Question: I am using android TabHost in order to add tabs to my android Fragment. My issue is that the tabs are on top of my xml. I would think my fragment xml would automatically start under the tabs?

My code for these tabs are:
'''
public class StatisticsTab extends Fragment {
private FragmentTabHost mTabHost;
//Mandatory Constructor
public StatisticsTab() {
}
public void onCreate(Bundle savedInstanceState) {
super.onCreate(savedInstanceState);
}
public View onCreateView(LayoutInflater inflater, ViewGroup container,
Bundle savedInstanceState) {
View rootView = inflater.inflate(R.layout.fragment_tabs,container, false);
mTabHost = (FragmentTabHost)rootView.findViewById(android.R.id.tabhost);
mTabHost.setup(getActivity(), getChildFragmentManager(), R.id.realtabcontent);
mTabHost.addTab(mTabHost.newTabSpec("fragmentb").setIndicator("Fragment B"),
StatisticsPage.class, null);
mTabHost.addTab(mTabHost.newTabSpec("fragmentc").setIndicator("Fragment C"),
BreweryStatistics.class, null);
mTabHost.addTab(mTabHost.newTabSpec("fragmentd").setIndicator("Fragment D"),
StyleStatistics.class, null);
return rootView;
}
}
'''
and here is the code for one of my fragments in the tab:
'''
public class StyleStatistics extends Fragment implements GetStyleStatisticsJSON.OnArticleSelectedListener {
@Override
public View onCreateView(LayoutInflater inflater, ViewGroup container,
Bundle savedInstanceState) {
View v = inflater.inflate(R.layout.style_statistics_layout, container, false);
SharedPreferences prefs = PreferenceManager.getDefaultSharedPreferences(getActivity());
String userName = prefs.getString("userName", null);
String userID = prefs.getString("userID", null);
String url = "myURL";
//async task to get beer taste tag percents
GetStyleStatisticsJSON task = new GetStyleStatisticsJSON(getActivity());
task.setOnArticleSelectedListener(this);
task.execute(url);
// Inflate the layout for this fragment
return v;
}
@Override
public void onArticleSelected(String bID){
//code to execute on click
Fragment Fragment_one;
FragmentManager man= getFragmentManager();
FragmentTransaction tran = man.beginTransaction();
Fragment_one = new StylePage2();
final Bundle bundle = new Bundle();
bundle.putString("beerIDSent", bID);
Fragment_one.setArguments(bundle);
tran.replace(R.id.main, Fragment_one);//tran.
tran.addToBackStack(null);
tran.commit();
}
}
'''
and here is the code for the fragments xml:
'''
<?xml version="1.0" encoding="utf-8"?>
<LinearLayout xmlns:android="http://schemas.android.com/apk/res/android"
android:layout_width="match_parent"
android:layout_height="match_parent"
android:orientation="vertical" >
<TextView
android:id="@+id/styleStatsTitle"
android:gravity="center"
android:layout_width="fill_parent"
android:layout_height="wrap_content"
android:ems="10"
android:text="Your Top Styles"
android:textSize="20sp"
android:textStyle = "bold"
android:padding="5dip"
>
</TextView>
<ListView
android:id="@+id/yourStyleStatistics"
android:layout_width="fill_parent"
android:layout_height="fill_parent"
android:dividerHeight="0px"
android:divider="@null"
>
</ListView>
</LinearLayout>
'''
fragment_tab.xml :
'''
<android.support.v4.app.FragmentTabHost
xmlns:android="http://schemas.android.com/apk/res/android"
android:id="@android:id/tabhost"
android:layout_width="fill_parent"
android:layout_height="fill_parent">
<LinearLayout
android:orientation="vertical"
android:layout_width="fill_parent"
android:layout_height="fill_parent">
<FrameLayout
android:id="@+id/realtabcontent"
android:layout_width="fill_parent"
android:layout_height="0dp"
android:layout_weight="1"/>
</LinearLayout>
</android.support.v4.app.FragmentTabHost>
'''
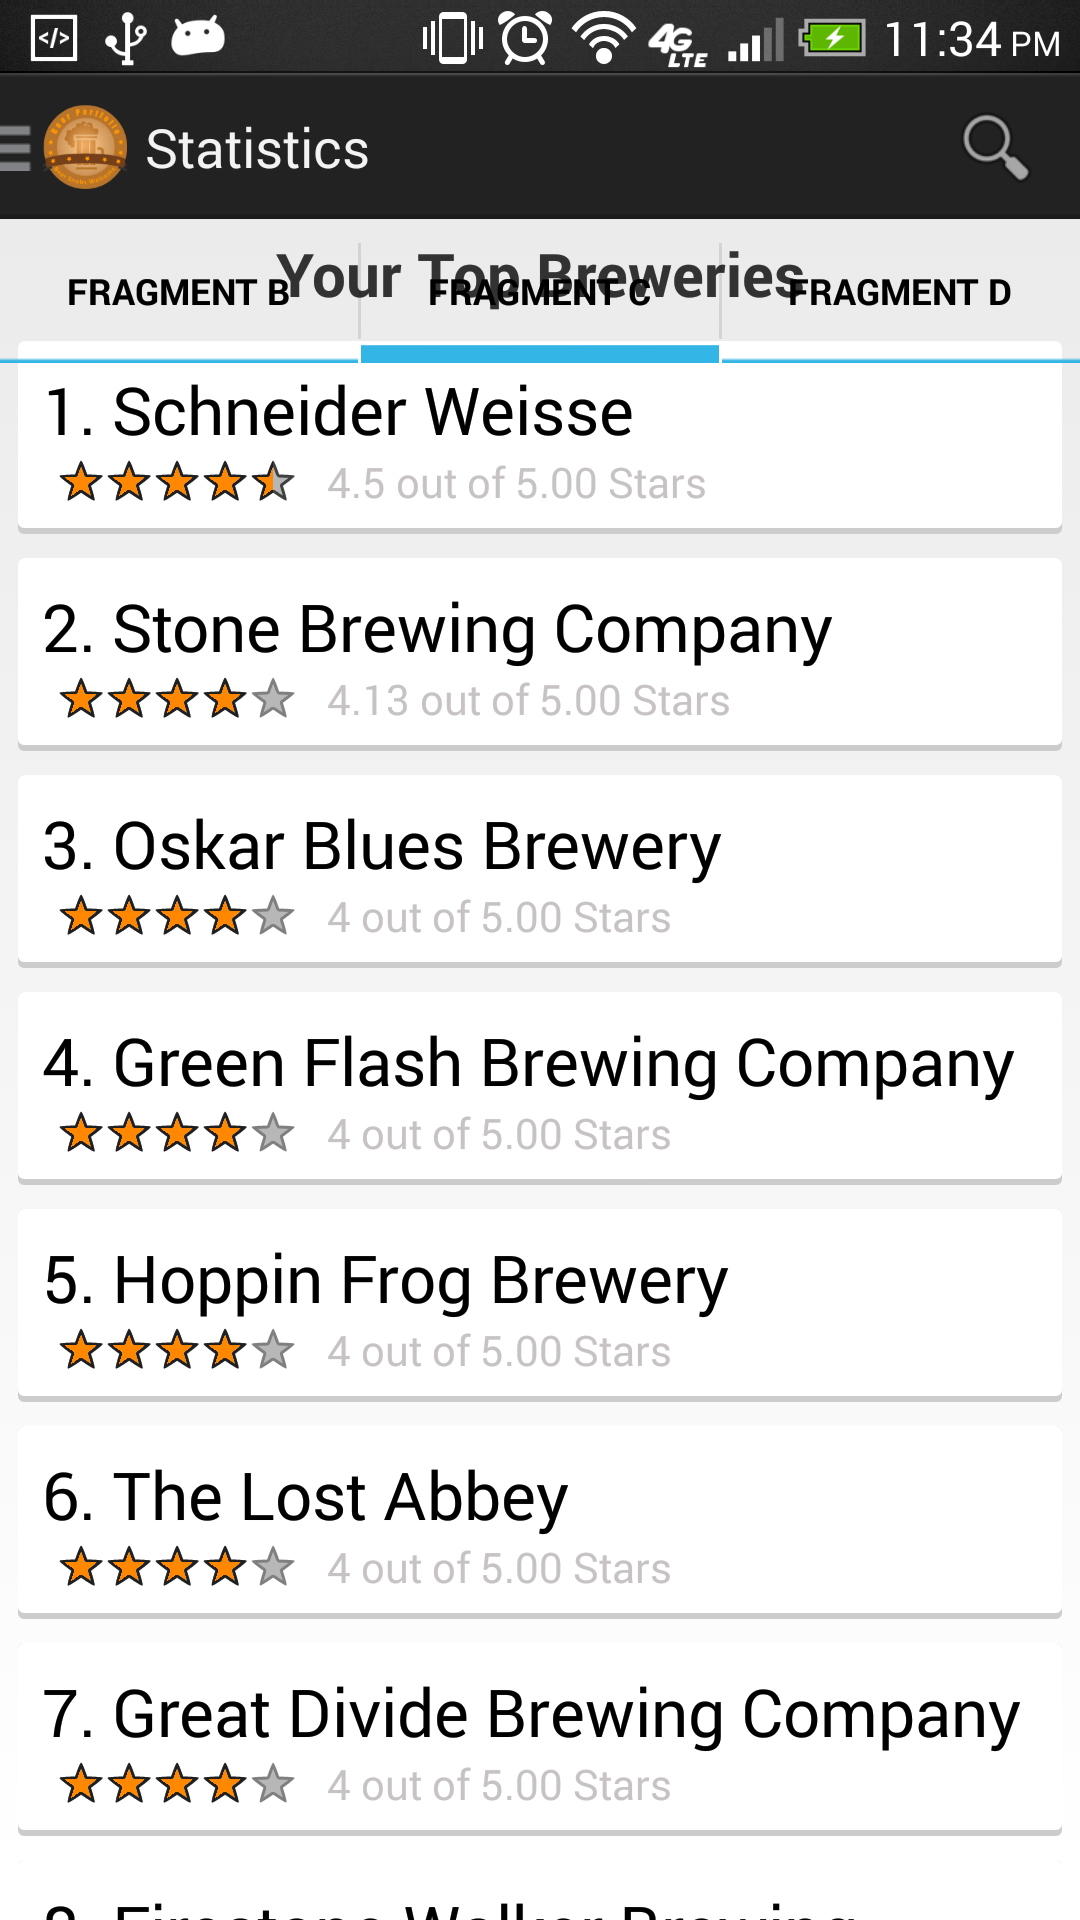
Answer: You probably need 'TabWidget' in your 'fragment_tabs.xml' above 'FrameLayout', example:
'''
<android.support.v4.app.FragmentTabHost
xmlns:android="http://schemas.android.com/apk/res/android"
android:id="@android:id/tabhost"
android:layout_width="fill_parent"
android:layout_height="fill_parent">
<LinearLayout
android:orientation="vertical"
android:layout_width="fill_parent"
android:layout_height="fill_parent">
<TabWidget
android:id="@android:id/tabs"
android:orientation="horizontal"
android:layout_width="match_parent"
android:layout_height="wrap_content"
android:layout_weight="0"/>
<FrameLayout
android:id="@android:id/tabcontent"
android:layout_width="0dp"
android:layout_height="0dp"
android:layout_weight="0"/>
<FrameLayout
android:id="@+id/realtabcontent"
android:layout_width="match_parent"
android:layout_height="0dp"
android:layout_weight="1"/>
</LinearLayout>
</android.support.v4.app.FragmentTabHost>
'''